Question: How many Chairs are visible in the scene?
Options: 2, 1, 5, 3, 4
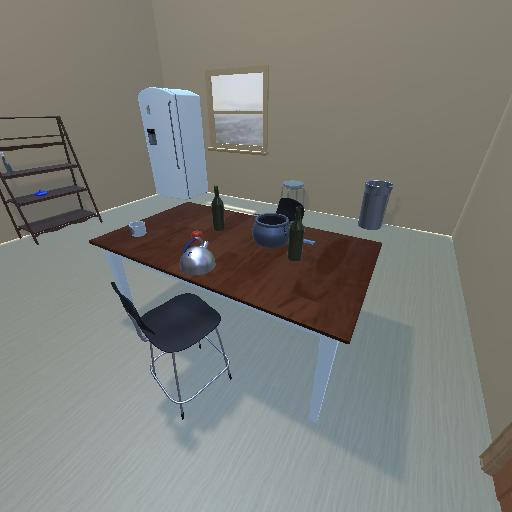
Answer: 2